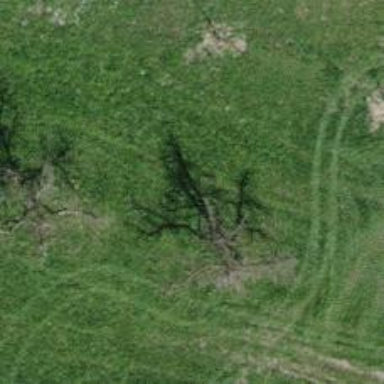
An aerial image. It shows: Beautiful tree in nature.